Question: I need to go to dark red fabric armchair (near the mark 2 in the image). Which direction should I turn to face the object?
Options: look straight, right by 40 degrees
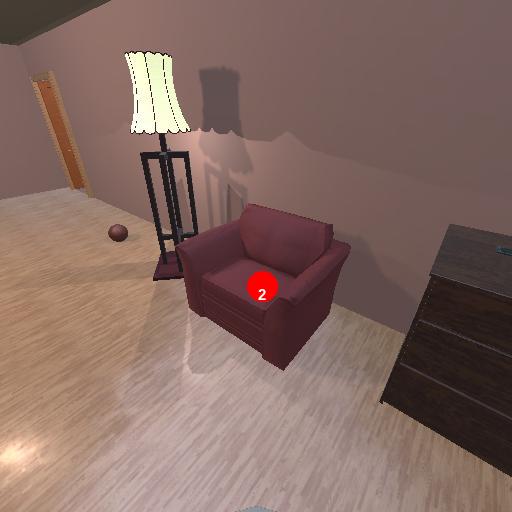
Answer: look straight